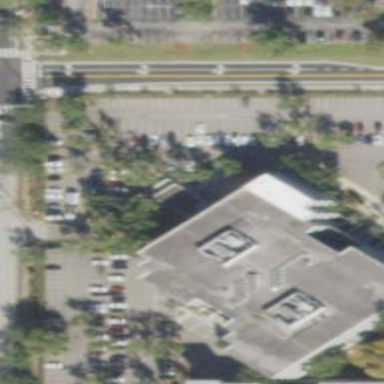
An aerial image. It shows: Office building.